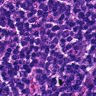
Metastatic tissue present: no